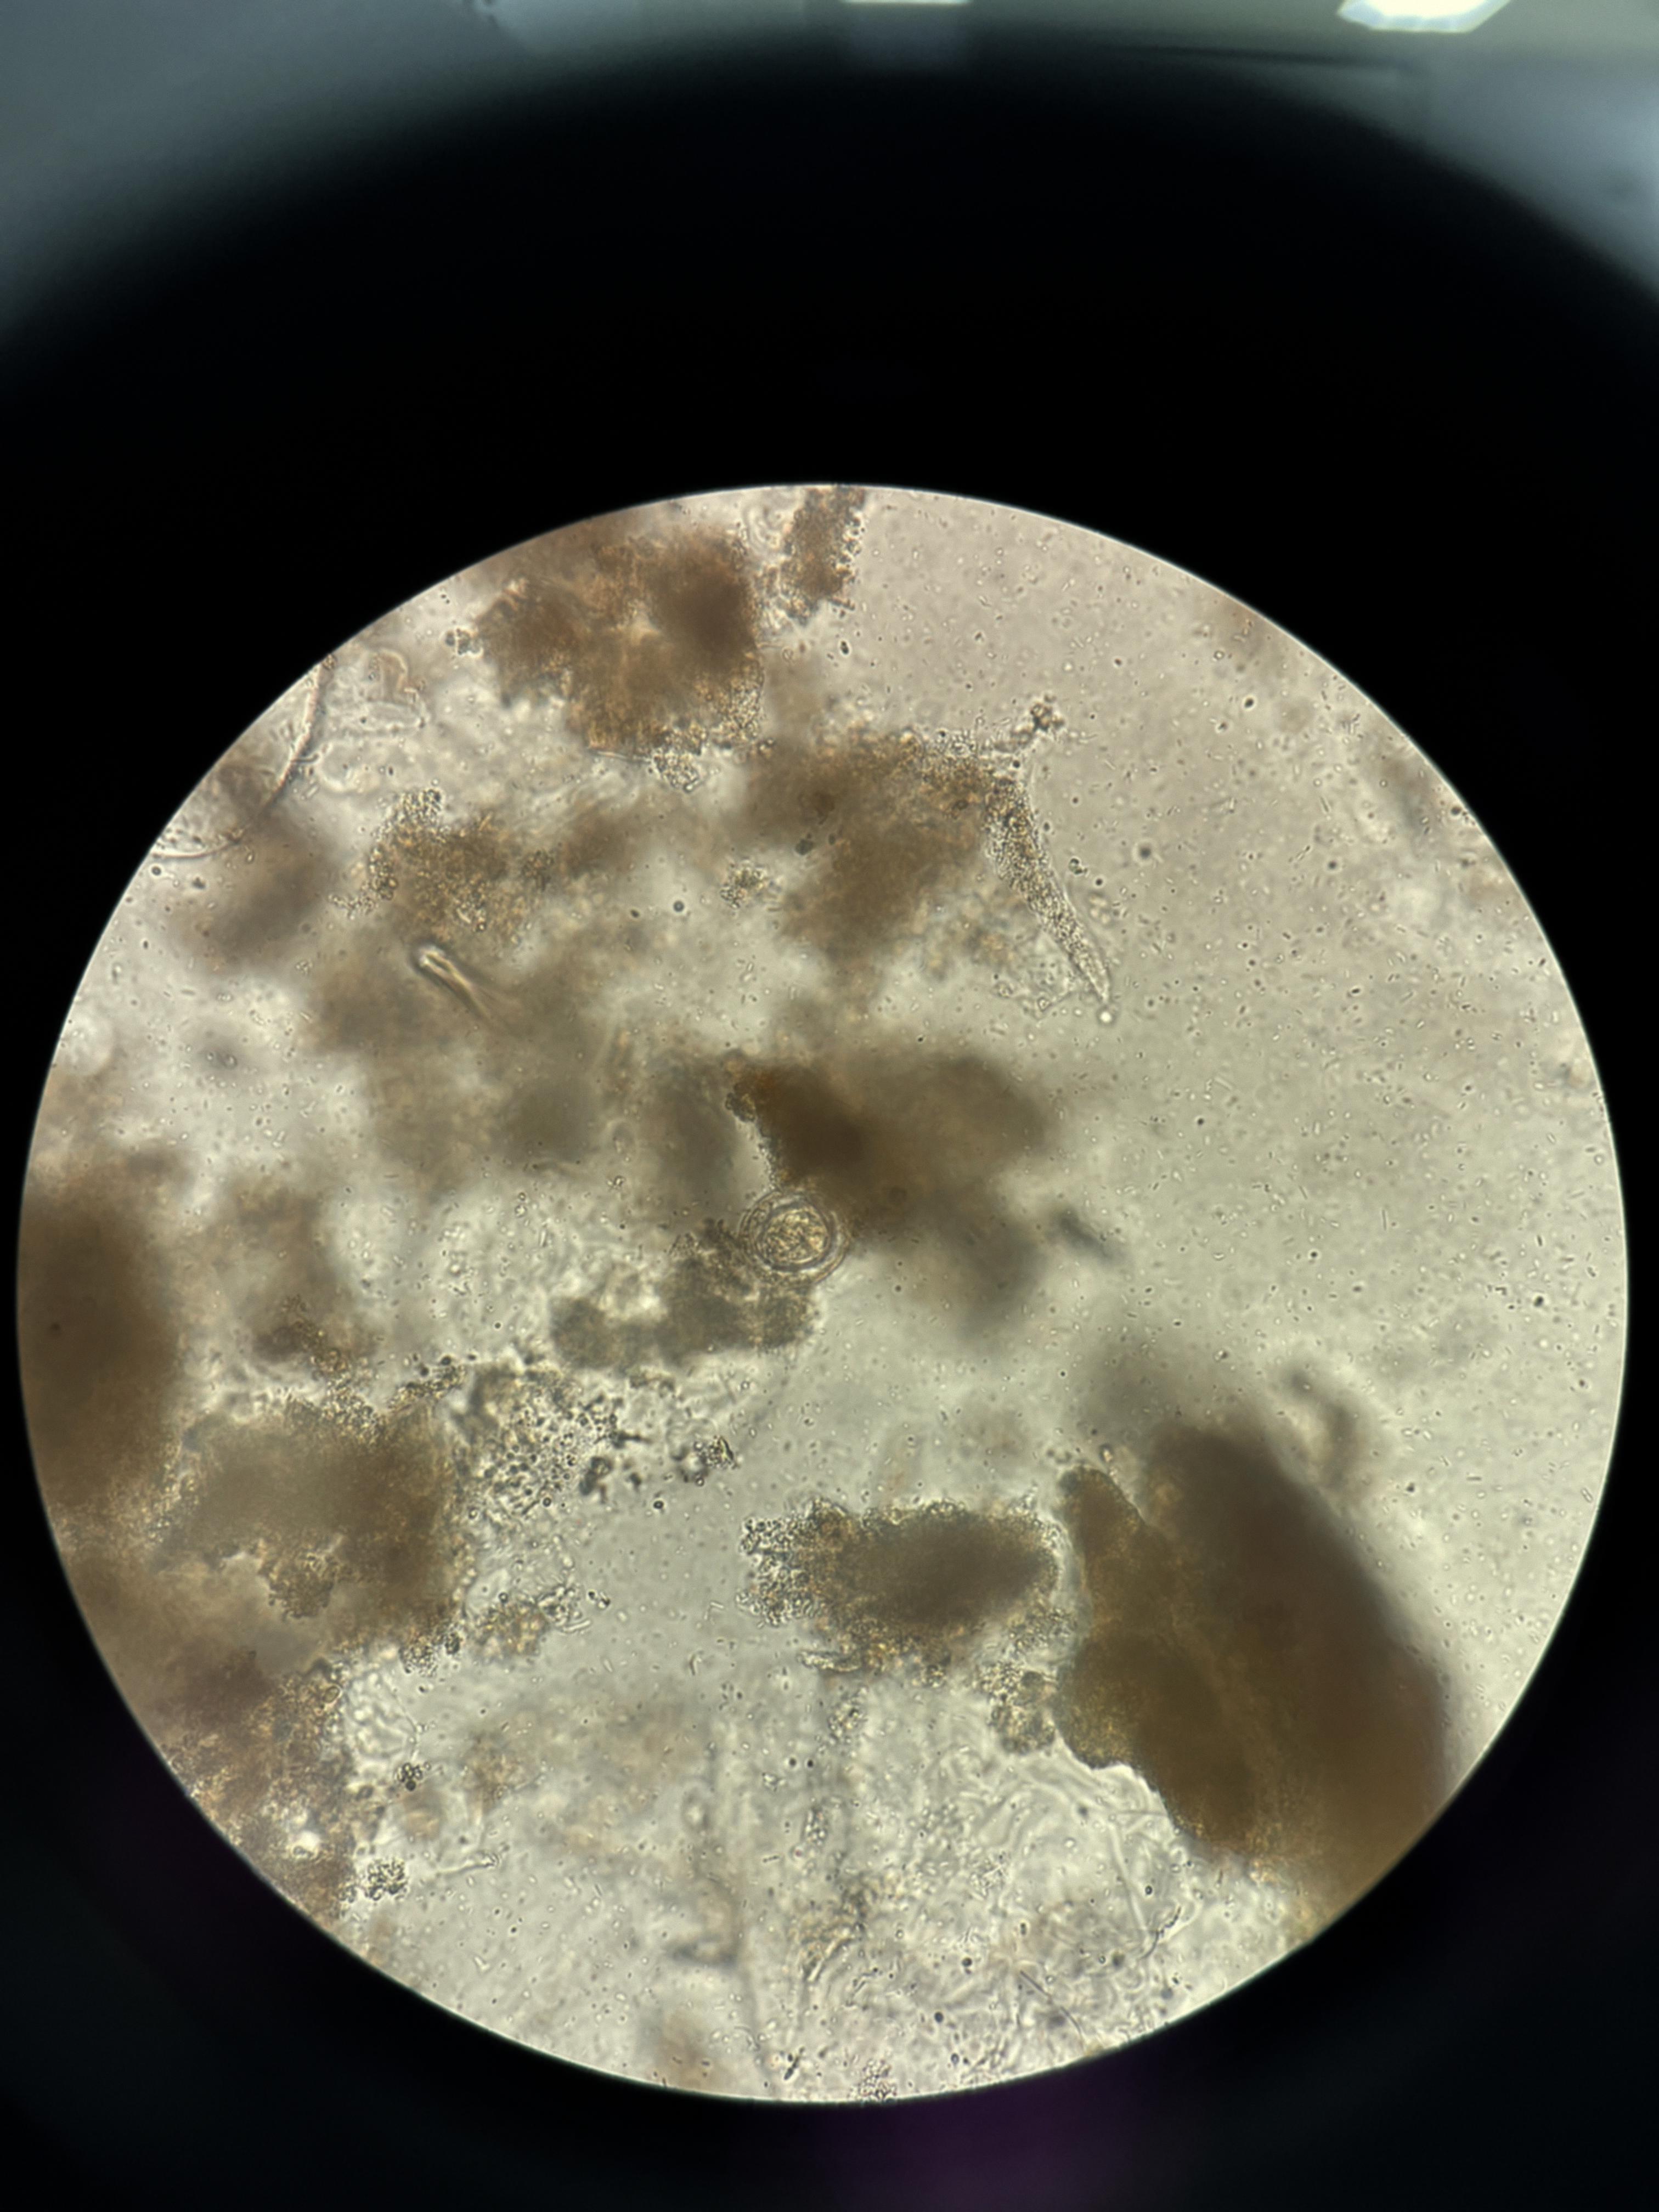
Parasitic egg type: Hymenolepis nana